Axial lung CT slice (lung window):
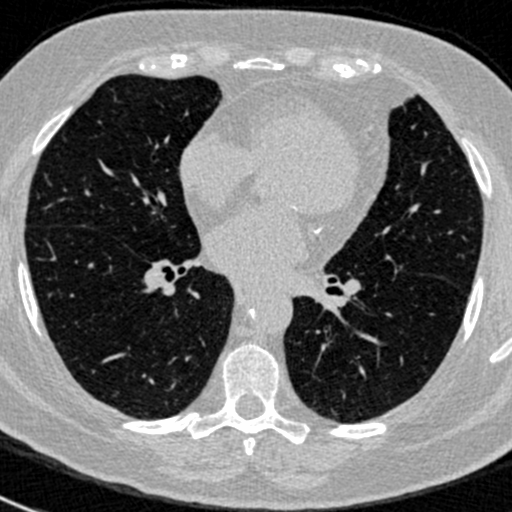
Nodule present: no